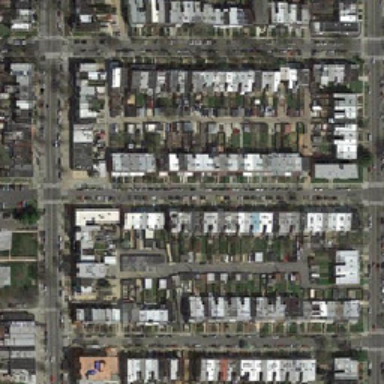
Another shade of gray building is lined up in every block .